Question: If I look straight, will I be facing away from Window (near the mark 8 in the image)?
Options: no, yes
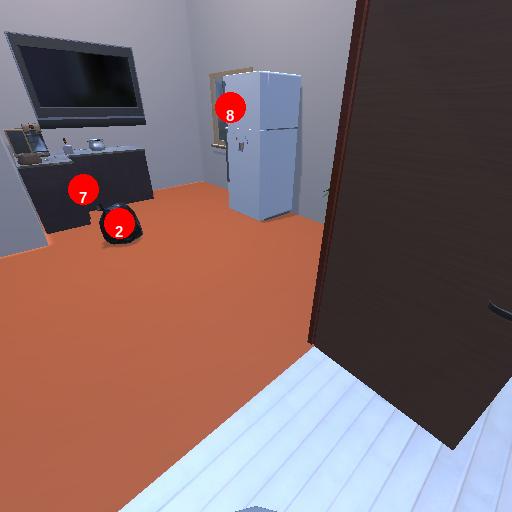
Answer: no